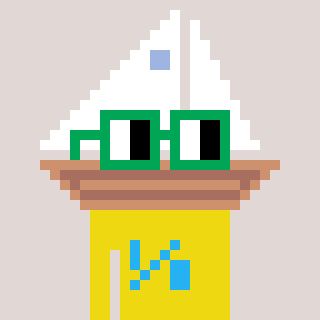
a pixel art character with square green glasses, a sailboat-shaped head and a yellow-colored body on a warm background